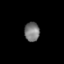
Tissue: prostate
Cell type: T cells
Senescence score: 0.741
Nuclear area (px): 282
Mean DAPI intensity: 121.784